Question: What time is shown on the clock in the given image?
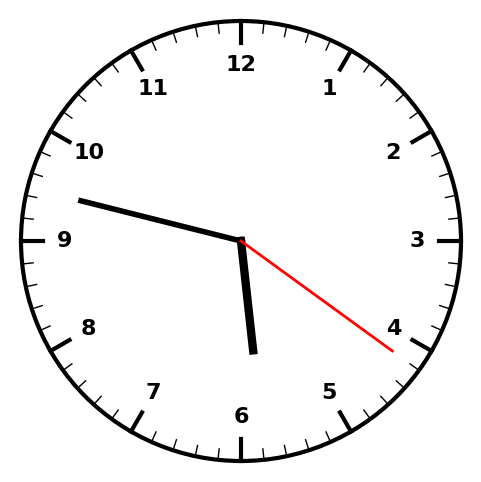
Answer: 05:47:21